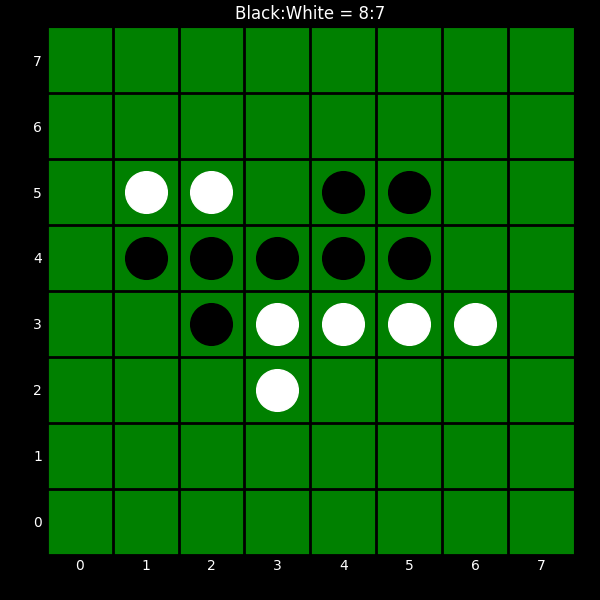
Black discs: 8
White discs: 7